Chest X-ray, PA view. Patient: 42 years old, sex F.
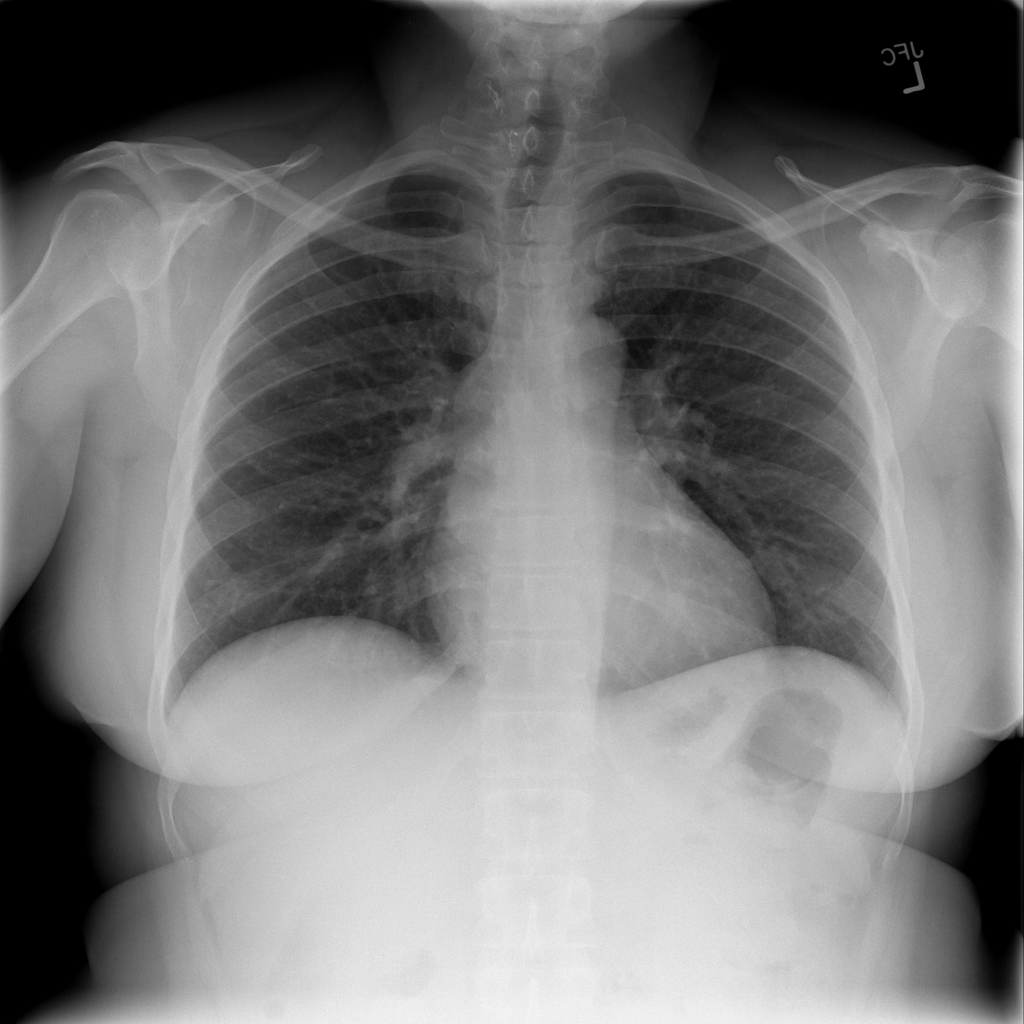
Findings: Pleural_Thickening